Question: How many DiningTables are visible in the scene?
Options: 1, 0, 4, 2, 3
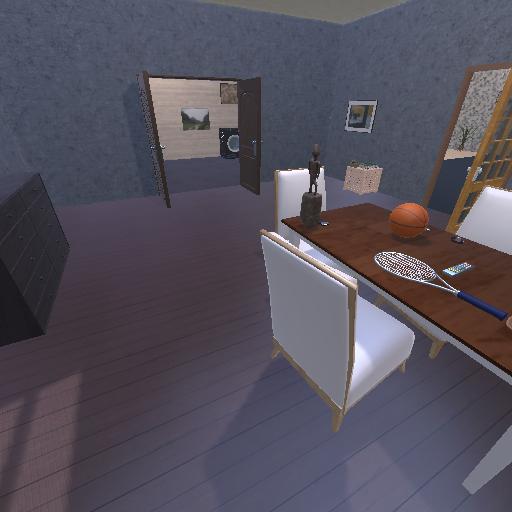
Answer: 1